Question: I have an unordered list that has a problem. As you can see below I have the list set to 100% of the container. The problem is that the list items all arent on the same line. The 5th element drops to the next line. The list items are set to 20% of the ul and there are 5 li's. Assuming my math is correct that adds up to 100%. Can anyone see where I am going wrong?
## HTML
'''
<div class="navi">
<ul>
<li><a href="/">Home</a></li>
<li><a href="#">Get The<br>Facts</a></li>
<li><a href="#">Professional<br>Education &amp; Resources</a></li>
<li><a href="#">Understanding<br>Addiction</a></li>
<li><a href="#">More About<br>The Blunt Truth</a></li>
</ul>
</div>
'''
## CSS
'''
.navi ul { width:100%; }
.navi ul > li { background:#347311; width:20%; display:inline-block; }
.navi ul > li > a { font-size:20px; color: #f4f6cf; font-weight: 700; }
'''
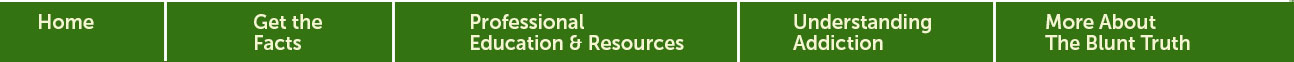
Answer: Change the font-size on your .navi ul to 0px.
The way your html is setup you have spaces between each list item so it ends up being 20% + space + 20% + space, etc instead of them being tightly packed.
You already have a font-size set on your links so they wont be affected.
'''
.navi ul { width:100%; font-size:0px; }
'''
That worked for me, check out my <URL> as an example.